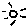
Label: sun